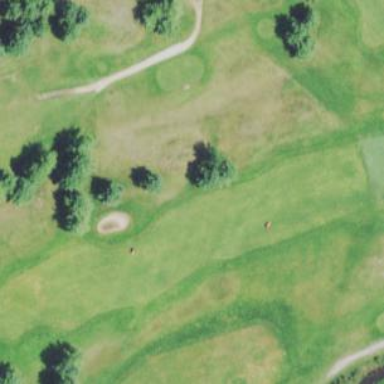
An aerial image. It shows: Golf hole.